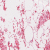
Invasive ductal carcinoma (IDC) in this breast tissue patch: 0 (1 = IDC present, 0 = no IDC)